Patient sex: M
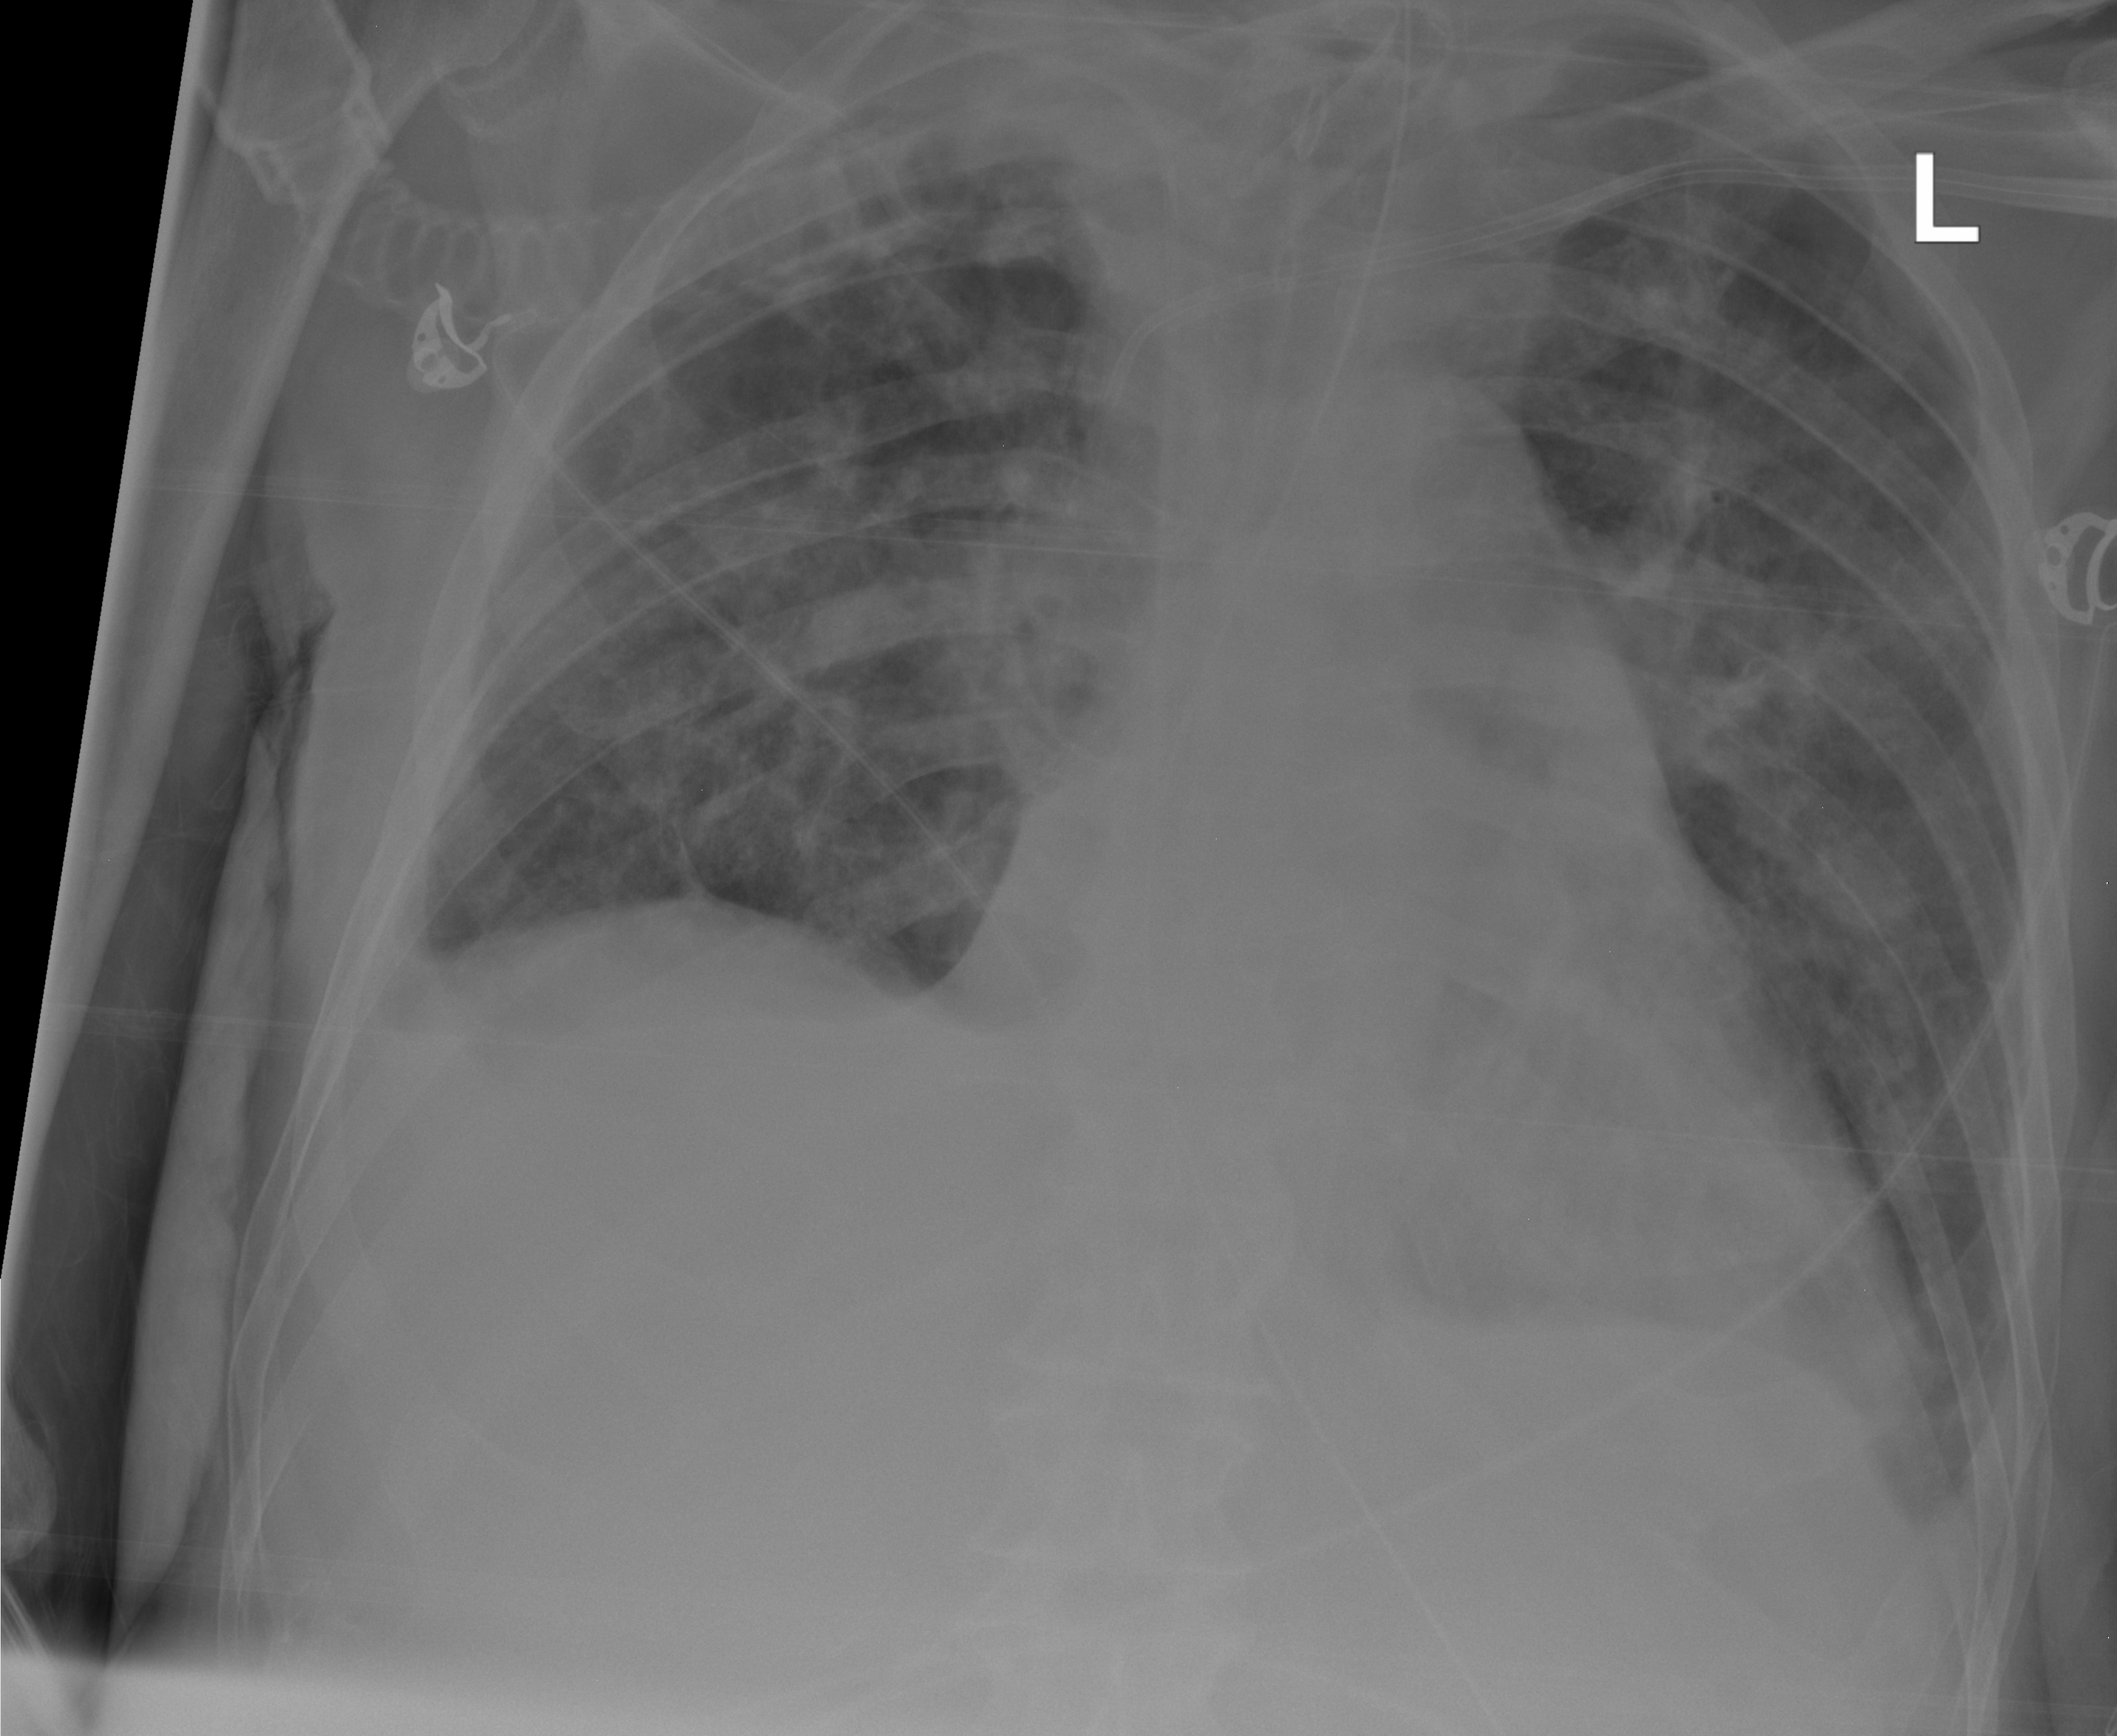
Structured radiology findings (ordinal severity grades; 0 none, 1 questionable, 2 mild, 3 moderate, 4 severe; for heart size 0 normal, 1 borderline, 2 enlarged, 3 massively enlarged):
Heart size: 2
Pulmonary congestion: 3
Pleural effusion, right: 2
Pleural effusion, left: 2
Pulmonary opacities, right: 3
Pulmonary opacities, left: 3
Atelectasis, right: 3
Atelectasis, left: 2